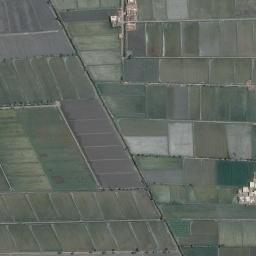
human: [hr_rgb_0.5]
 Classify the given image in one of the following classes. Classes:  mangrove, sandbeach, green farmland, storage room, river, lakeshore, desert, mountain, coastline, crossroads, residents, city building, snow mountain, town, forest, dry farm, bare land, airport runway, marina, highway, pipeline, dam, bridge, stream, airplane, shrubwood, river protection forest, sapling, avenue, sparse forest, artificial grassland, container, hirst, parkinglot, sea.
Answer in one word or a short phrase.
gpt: green farmland